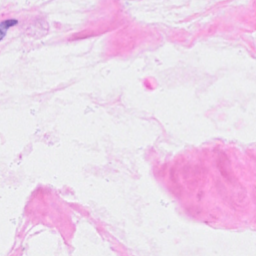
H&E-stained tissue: Breast